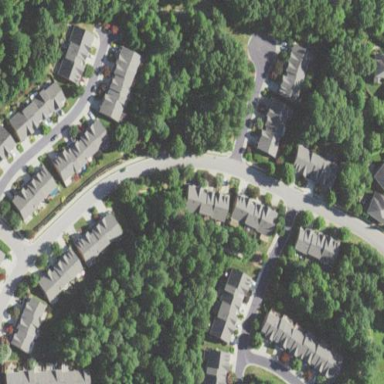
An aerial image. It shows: Residential area within neighborhood.